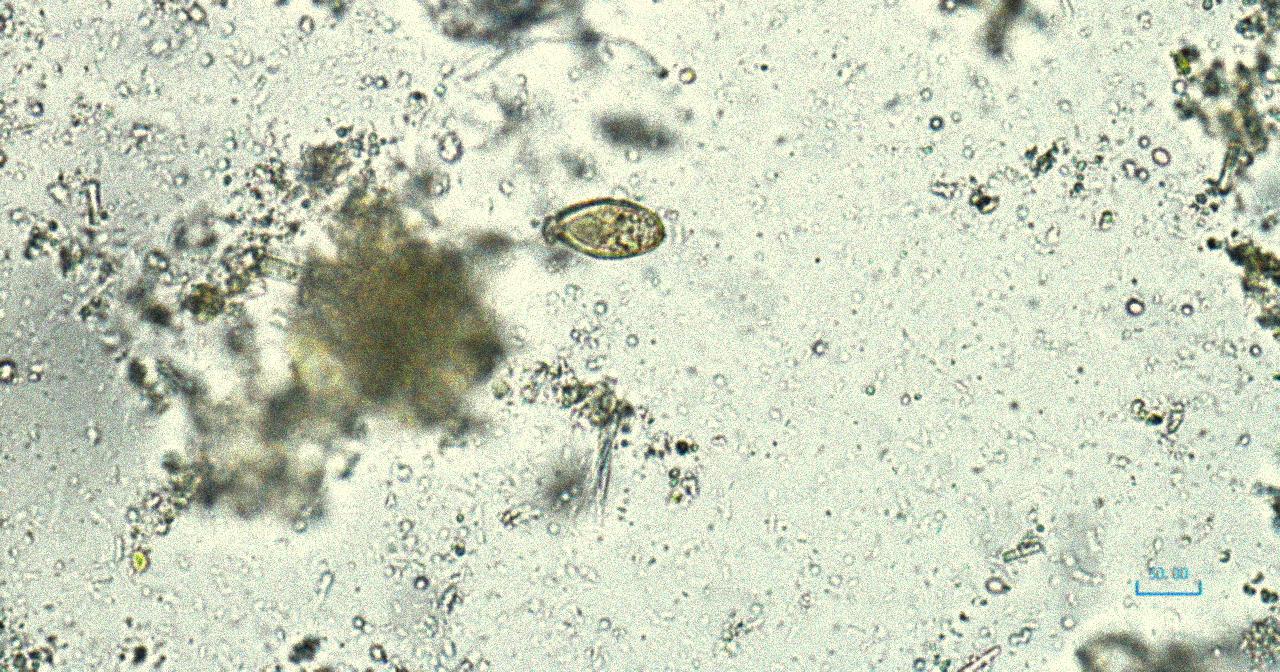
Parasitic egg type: Opisthorchis viverrine